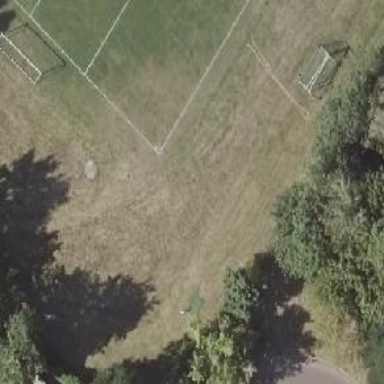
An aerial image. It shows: Disc golf tee.